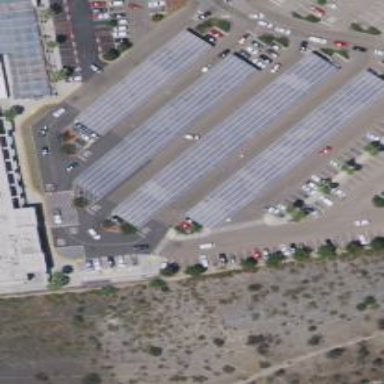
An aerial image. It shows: Solar photovoltaic panel generator on roof of building.